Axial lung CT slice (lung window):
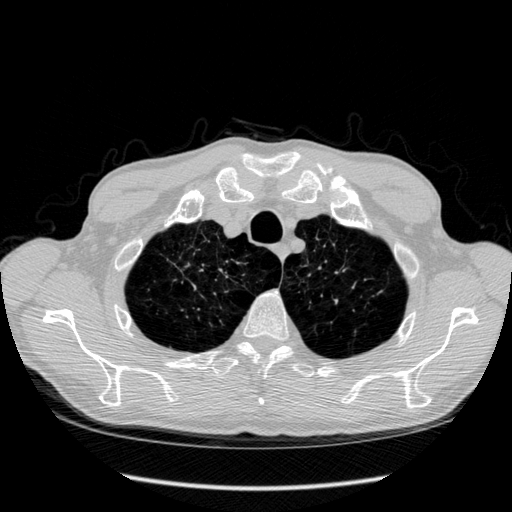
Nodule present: no